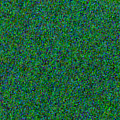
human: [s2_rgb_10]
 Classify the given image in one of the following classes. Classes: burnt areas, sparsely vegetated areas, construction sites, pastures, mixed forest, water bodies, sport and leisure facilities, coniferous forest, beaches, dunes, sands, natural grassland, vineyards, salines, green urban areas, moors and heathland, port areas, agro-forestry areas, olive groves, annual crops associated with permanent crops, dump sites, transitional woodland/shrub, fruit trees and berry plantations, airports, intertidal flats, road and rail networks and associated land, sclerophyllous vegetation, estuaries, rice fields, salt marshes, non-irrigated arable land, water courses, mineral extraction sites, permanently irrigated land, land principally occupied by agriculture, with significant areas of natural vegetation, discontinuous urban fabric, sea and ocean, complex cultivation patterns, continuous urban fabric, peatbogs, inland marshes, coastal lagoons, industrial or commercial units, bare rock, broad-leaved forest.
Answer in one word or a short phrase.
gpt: sea and ocean